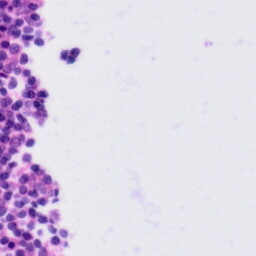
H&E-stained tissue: Tonsil